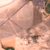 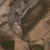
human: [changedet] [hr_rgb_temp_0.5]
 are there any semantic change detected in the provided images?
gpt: A big residence has been created.